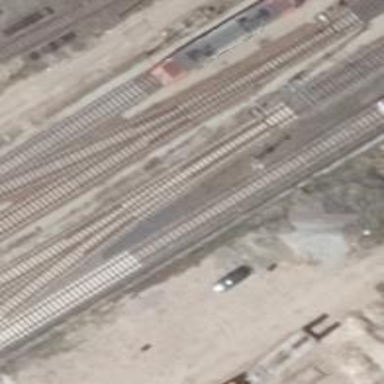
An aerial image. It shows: Rail yard with electrified contact lines for the railway.